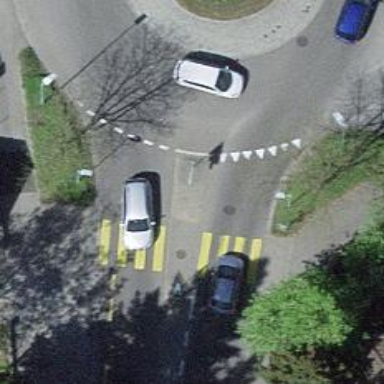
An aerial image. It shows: Uncontrolled crossing with central island on the road.